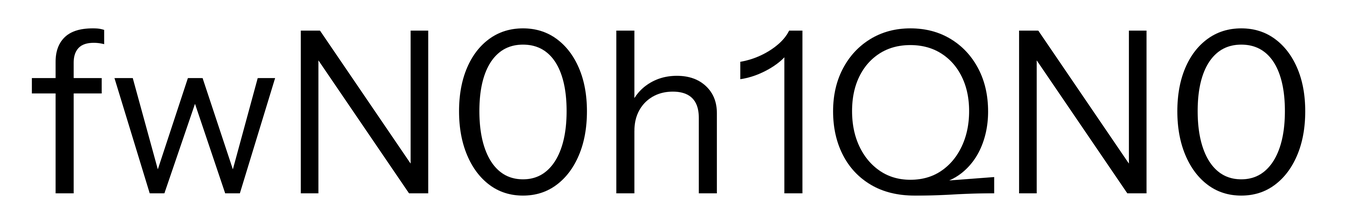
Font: InstrumentSans_Regular